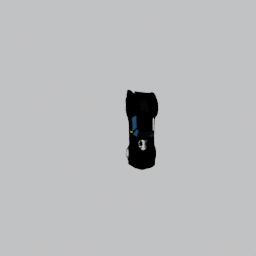
Label: mechanical